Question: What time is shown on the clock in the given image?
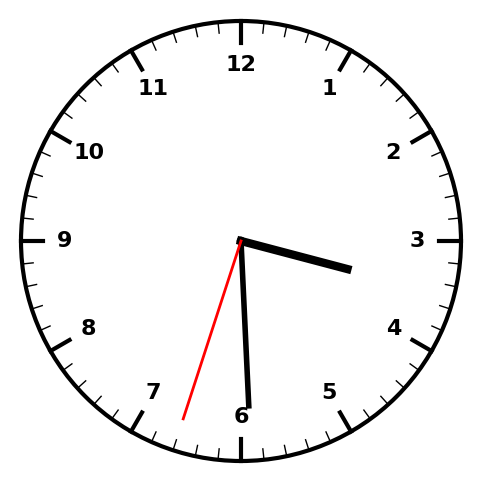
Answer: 03:29:33